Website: macys
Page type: cart
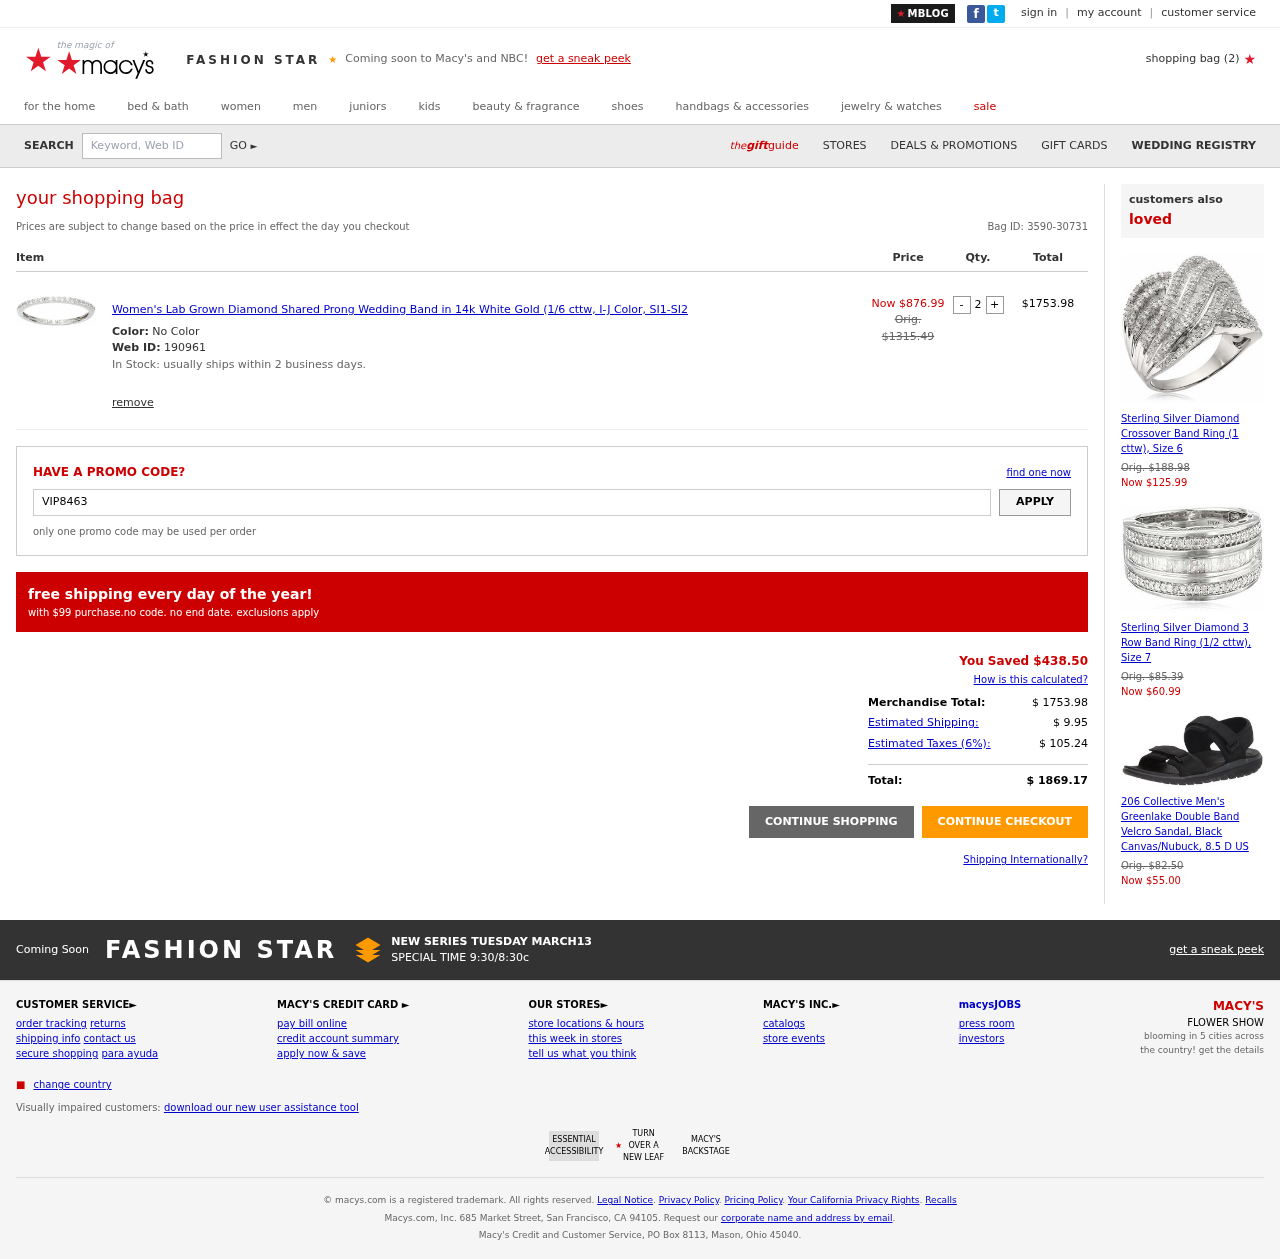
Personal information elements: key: PII_PROMO_CODE
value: VIP8463
Product elements: key: PRODUCT1_NAME
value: Women's Lab Grown Diamond Shared Prong Wedding Band in 14k White Gold (1/6 cttw, I-J Color, SI1-SI2
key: PRODUCT1_PRICE
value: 876.99
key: PRODUCT1_QUANTITY
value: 2
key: PRODUCT2_NAME
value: Sterling Silver Diamond Crossover Band Ring (1 cttw), Size 6
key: PRODUCT2_PRICE
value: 125.99
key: PRODUCT3_NAME
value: Sterling Silver Diamond 3 Row Band Ring (1/2 cttw), Size 7
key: PRODUCT3_PRICE
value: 60.99
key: PRODUCT4_NAME
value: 206 Collective Men's Greenlake Double Band Velcro Sandal, Black Canvas/Nubuck, 8.5 D US
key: PRODUCT4_PRICE
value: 55
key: PRODUCT1_SKU
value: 190961
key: PRODUCT1_ORIGINAL_PRICE
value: Orig. $1315.49
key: PRODUCT1_TOTAL
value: $1753.98
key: PRODUCT2_ORIGINAL_PRICE
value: Orig. $188.98
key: PRODUCT3_ORIGINAL_PRICE
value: Orig. $85.39
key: PRODUCT4_ORIGINAL_PRICE
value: Orig. $82.50
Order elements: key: ORDER_NUM_ITEMS
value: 2
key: ORDER_ID
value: Bag ID: 3590-30731
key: ORDER_SAVINGS
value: $438.50
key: ORDER_SUBTOTAL
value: $ 1753.98
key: ORDER_SHIPPING_COST
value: $ 9.95
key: ORDER_TAX
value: $ 105.24
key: ORDER_TOTAL
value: $ 1869.17